Question: Is it possible to change the options of a Graphics object? Say you are working with a graphics object 'G2D' as in the following picture

You can see from the 'InputForm' of 'G2D' that the 'PlotRange' option is set to '{{-0.025,1.025},{0,1.05}}'. But later on on the code I decided to change the 'PlotRange' option to a different one. What happens with the 'InputForm'? The new option simply gets appended.
You can obtain the options set by a graphics object by using 'Options' and 'AbsoluteOptions' but I haven't found a way to change those options. The function <URL> seemed like a likely candidate but it turns out that
this function only works with streams and functions. That is, it only allows to set the default behavior as they show in the examples.
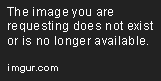
Answer: If you want to clean up the set of options in the graphic, it's probably easiest to just construct the graphic anew. You can extract the main body of the graphic with 'First', and use 'DeleteDuplicates' and 'Options' to get the simplified list of options:
'''
old = Graphics[{Blue, Disk[]}];
old = Show[old, ImageSize -> 1000];
old = Show[old, ImageSize -> 500];
old = Show[old, ImageSize -> 250];
old = Show[old, ImageSize -> 100]
InputForm[old]
new = Graphics[First[old],
DeleteDuplicates[Options[old], First[#] === First[#2] &]]
InputForm[new]
'''
I've used 'Options' because the options to 'Graphics' can be, but aren't always, enclosed in a list, and 'Options' will standardize the form.
I'd also like to point out that technically 'Show' is prepending the option values, so the duplicated options aren't really harming anything, although they can make it harder to debug graphics output and slightly increase the size of the file.

---
You can also use SetOptions to change the default value for graphics:
'''
SetOptions[Graphics, Background -> Gray];
Graphics[Disk[]]
'''